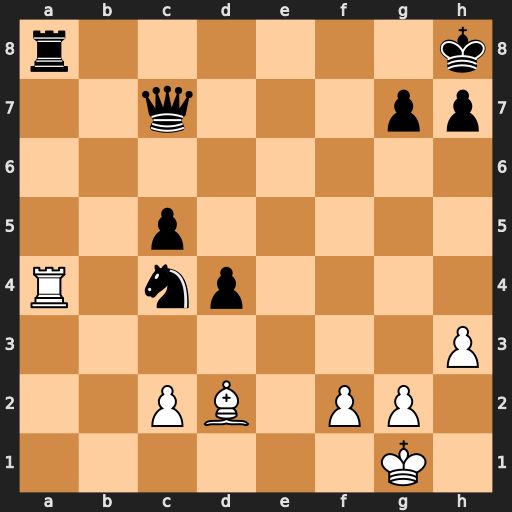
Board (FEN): r6k/2q3pp/8/2p5/R1np4/7P/2PB1PP1/6K1
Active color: w
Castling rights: -
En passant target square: -
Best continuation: Rxa8+ Qb8 Rxb8#